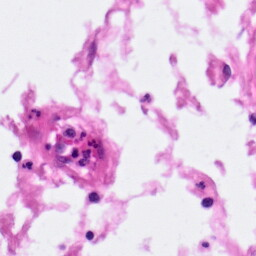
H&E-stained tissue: Pancreatic